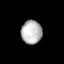
Tissue: prostate
Cell type: Fibroblasts
Senescence score: 0.8415
Nuclear area (px): 475
Mean DAPI intensity: 184.983